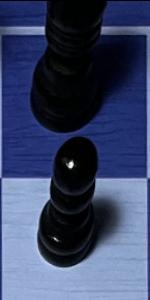
Label: Pawn_Black